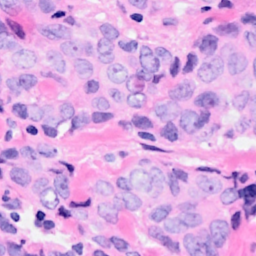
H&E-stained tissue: Breast